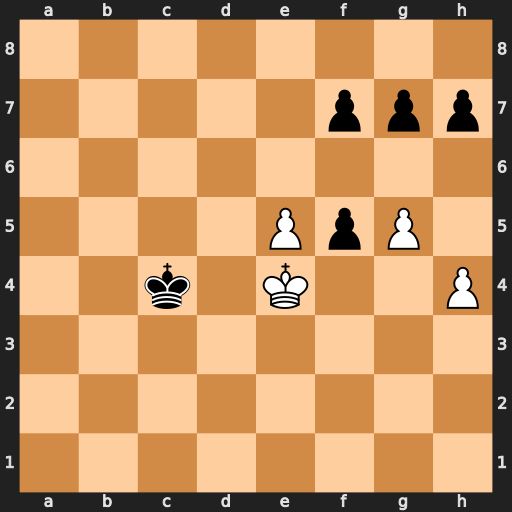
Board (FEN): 8/5ppp/8/4PpP1/2k1K2P/8/8/8
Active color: w
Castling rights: -
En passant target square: -
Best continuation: Kxf5 Kd5 h5 h6 gxh6 gxh6 Kf6 Ke4 Kg7 Kxe5 Kxh6